Question: I trying download a zip file using curl from one virtual host to another, in a same server. Zip file contains *.php and *.jpg files.
The problem is: , like this:

Here is my code :
'''
$out = fopen(ABSPATH.'/templates/default.zip','w+');
$ch = curl_init();
curl_setopt($ch, CURLOPT_FILE, $out);
curl_setopt($ch, CURLOPT_HEADER, 0);
curl_setopt($ch, CURLOPT_URL, 'http://share.example.com/templates/default.zip');
curl_exec($ch);
curl_close($ch);
$zip = new ZipArchive;
if ($zip->open(ABSPATH.'/templates/default.zip') === TRUE)
{
if($zip->extractTo(ABSPATH.'/templates'))
{
echo 'OK';
}
$zip->close();
}
//$zip->close();
'''
I don't understand what happen to my jpg. I also tried using pclzip.lib.php, but no luck. How to solve this problem ?
Thanks in advance
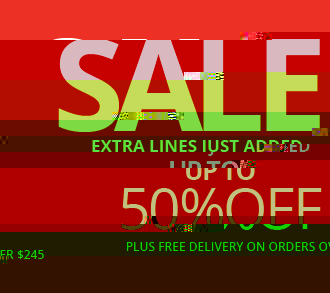
Answer: Finally i found what is the problem.
I'm using Nginx web server, when i change nginx config files:
'''
sendfile on;
'''
became
'''
sendfile off;
'''
My image not corrupt anymore. So its not php or curl problem. Interesting article: <URL>